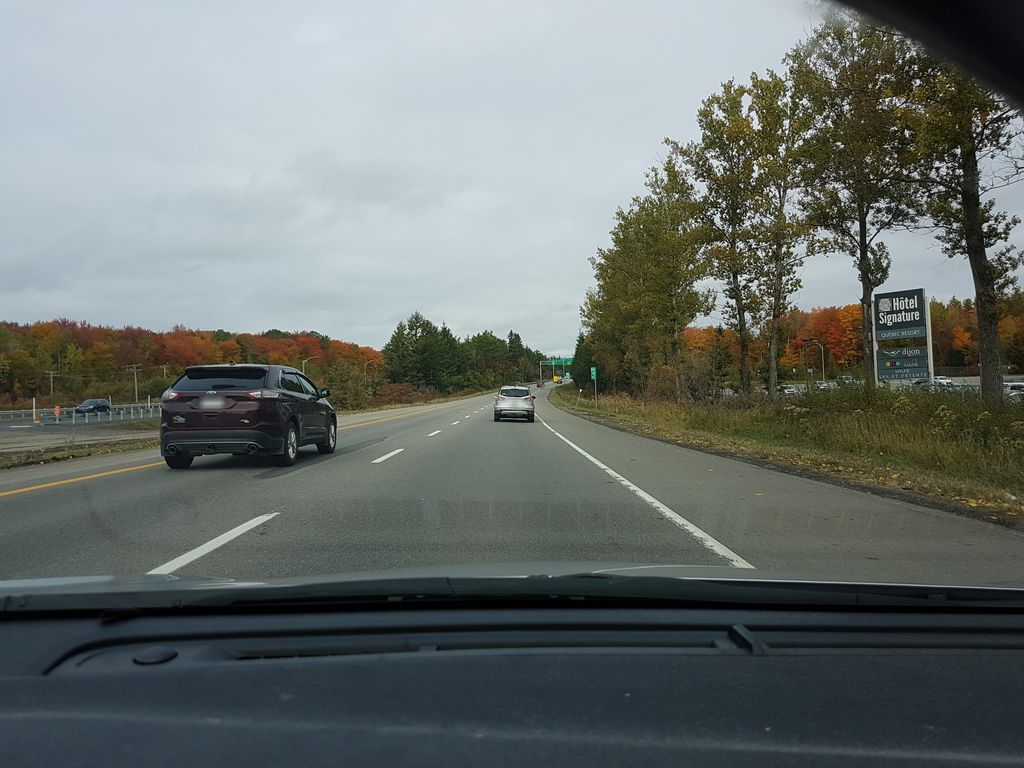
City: quebec_city